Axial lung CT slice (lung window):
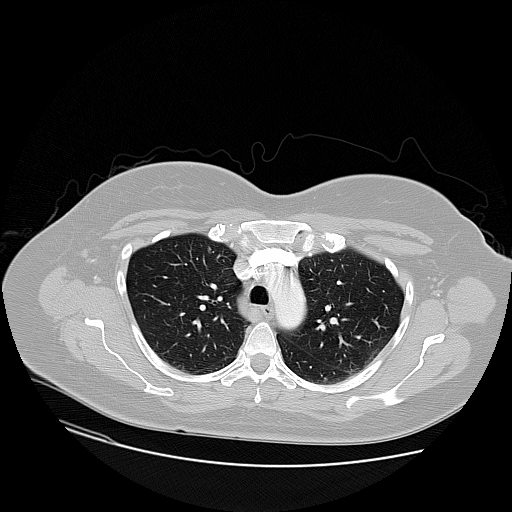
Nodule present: yes
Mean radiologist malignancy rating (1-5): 2